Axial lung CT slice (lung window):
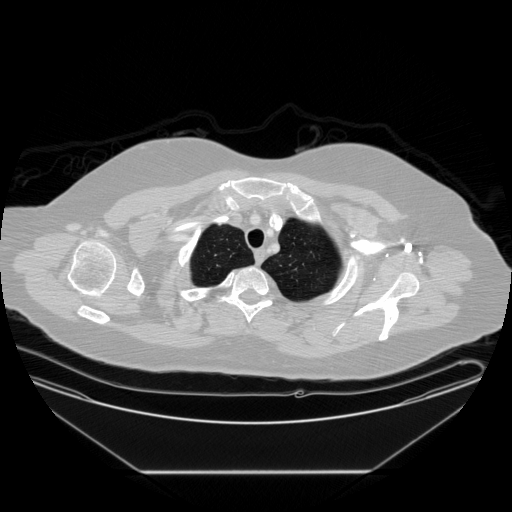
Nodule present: no